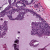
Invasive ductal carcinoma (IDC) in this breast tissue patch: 0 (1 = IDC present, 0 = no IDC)